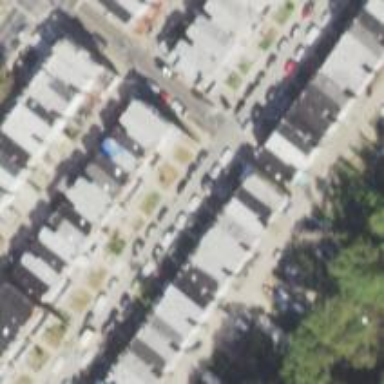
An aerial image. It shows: Alley classified as service road.